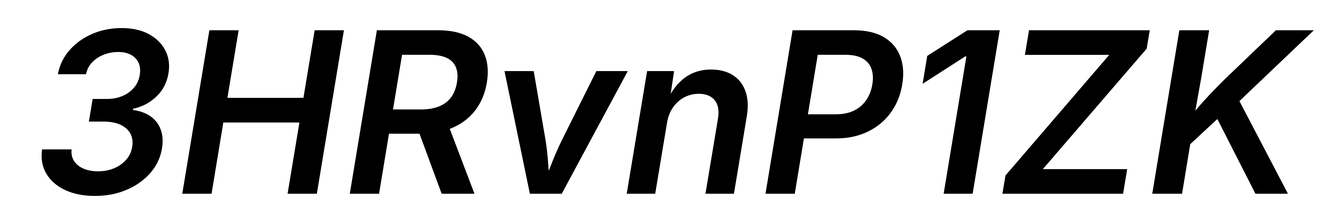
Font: Inter-Italic_SemiBold_Italic